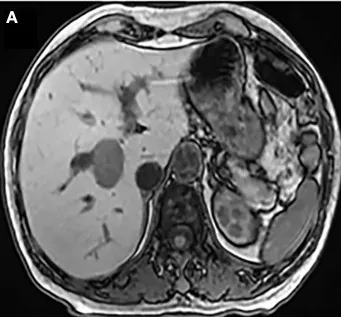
Non-enhanced abdominal MRI showed that there was an occupying mass in the right lobe of liver, the boundary of tumor was unclear.
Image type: radiology (mri)